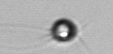
Label: Acanthoica_quattrospina